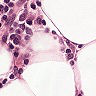
Metastatic tissue present: no